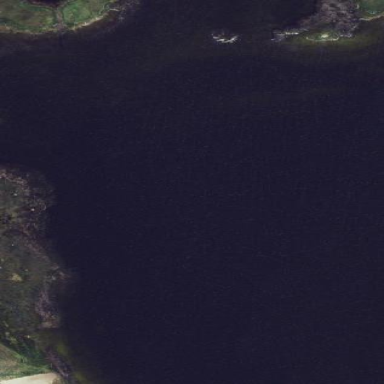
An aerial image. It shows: Lake with natural water.